Question: I got this exception:
'''
2014-02-19 19:08:34.590 MyApp[42353:70b] *** Terminating app due to uncaught exception 'NSInvalidUnarchiveOperationException', reason: 'Could not instantiate class named GLKView'
'''
It is because I tried to add a GL view to my xib file this way:

What I want to achieve is to draw gradient background beneath the View (the one with Label 'City')
It is probably a commonly-seen exception because any more experienced iOS developers can tell I have no clue what I am doing.
My Questions:
1. Why this error message?
2. Is it possible to add a GLKit View?
3. What is a better way to add gradient background?
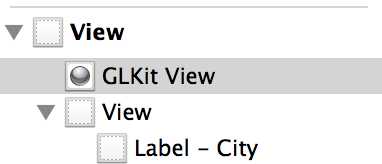
Answer: You probably simply just need to add the "GLKit" framework to your project.
It's as simple as dragging the framework from the SDK folder into the "Frameworks" section of your project: